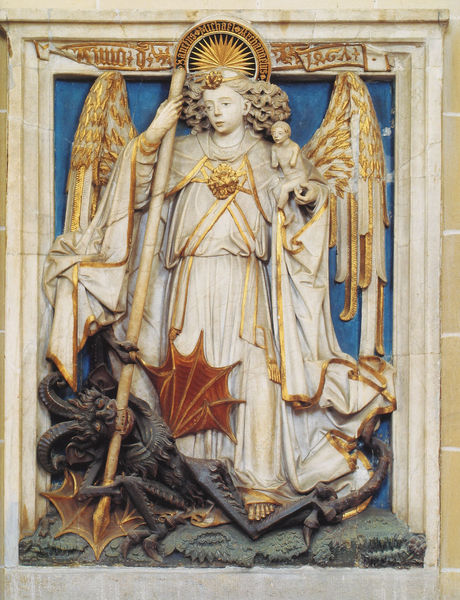
Titel: Erfurt, St. Severi, Relief mit Darstellung der Seelenrettung durch den Erzengel Michael
Schlagwörter: blau, flügel, umhang, weiß, grün, frau, schwarz, rot, bibel, falten, mensch, rahmen, stein, kirche, gewand, gold, kind, borte, locken, engel, skulptur, relief, schrift, stab, baby, lanze, inschrift, plastik, vergoldet, religion, strahlen, plastisch, text, dämon, heiligenschein, christus, jesus, teufel, echse, pike, speer, hörner, erzengel, drachen, drache, michael, monster, gehauen, latein, christuskind, anno, skulptir, drachne